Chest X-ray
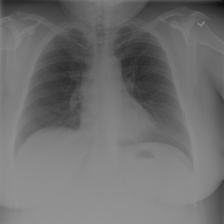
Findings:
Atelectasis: negative
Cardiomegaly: negative
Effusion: negative
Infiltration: negative
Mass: negative
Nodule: negative
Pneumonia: negative
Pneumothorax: negative
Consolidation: negative
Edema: negative
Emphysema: negative
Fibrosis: negative
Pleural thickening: negative
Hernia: negative